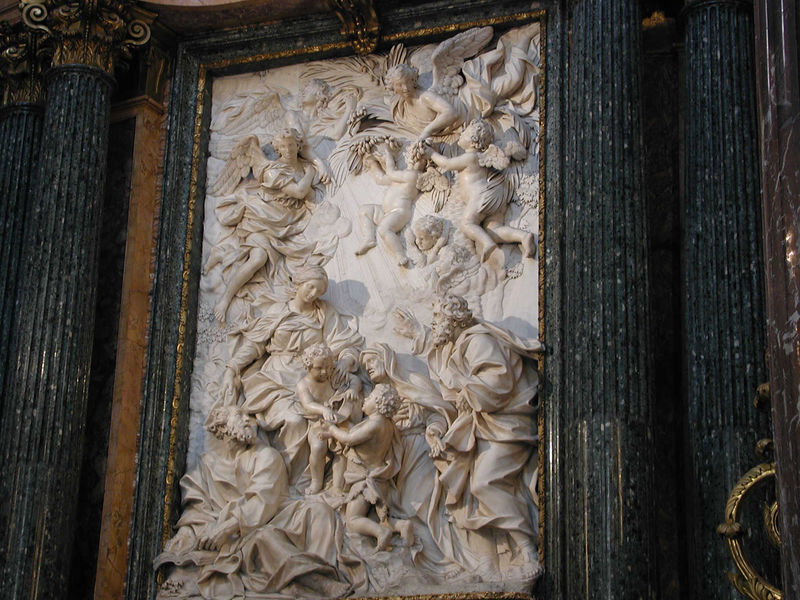
Titel: Sant’Agnese in Agone
Künstler: Girolamo Rainaldi
Standort: Rom, S. Agnese in Agone (EU - I - Latium)
Schlagwörter: flügel, gott, gruppe, himmel, mann, weiß, wolken, frauen, grün, menschen, frau, holz, marmor, männer, schwarz, säule, säulen, bart, bärte, federn, johannes, stein, kirche, gold, familie, kind, mutter, kinder, engel, putte, putto, skulptur, relief, umarmung, fassade, figuren, könig, palme, platte, paradies, knabe, altar, kapitelle, grab, jesus, palmen, gips, putten, maria, tunika, petrus, josef, elfenbein, christuskind, mariea